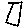
Label: square